Question: I would like to take a name for my application from itunnesconnect. However, the name that I want to take has been taken by someone else. However, if I change default language from English to UK English, that name becomes available. I wonder what if I take that name with default language "UK English". What would be difference ?

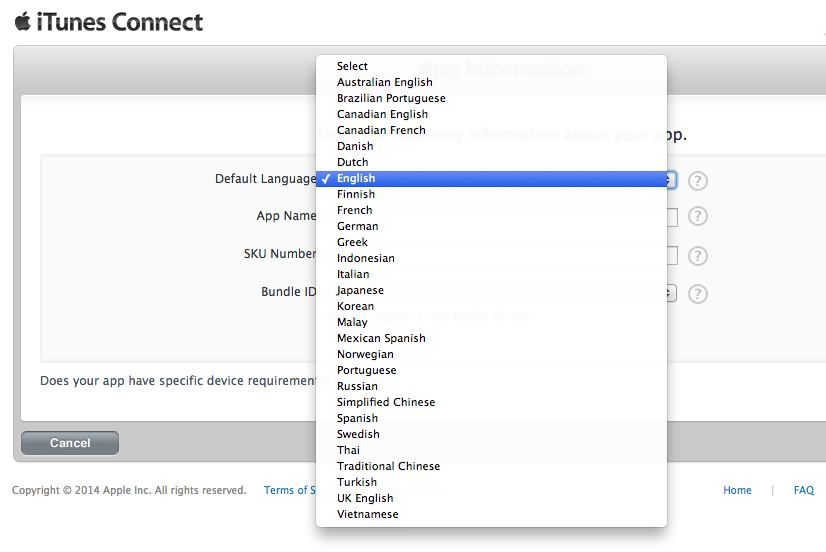
Answer: As long as the name is not identical to one already in the store, you can use it. However, it is very hard to find apps in the store even if you know their name, so you might want to think about having a spelling that is not common. e.g If there is already a game called Color It and you want to name yours Colour It, there is a good chance that people who are searching for it will find the other one instead of yours.
I have a game that I've sold for years on CD called Show Me. That name was taken in the app store so I call mine Show Me... They are completely different apps, so my customers don't buy the wrong one by mistake.
I also have one called Train Talk! that is based on my CD game Train Talk (without the !). Again, they are completely different apps and my customers won't accidentally buy the wrong one.